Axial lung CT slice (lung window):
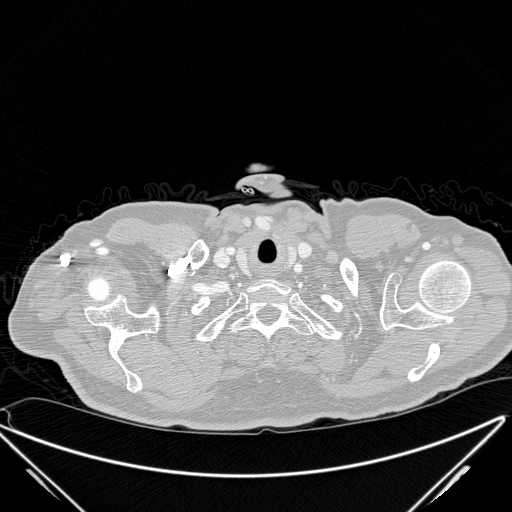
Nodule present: no